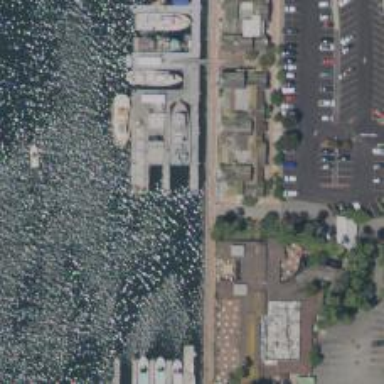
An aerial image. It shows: Man-made pier.